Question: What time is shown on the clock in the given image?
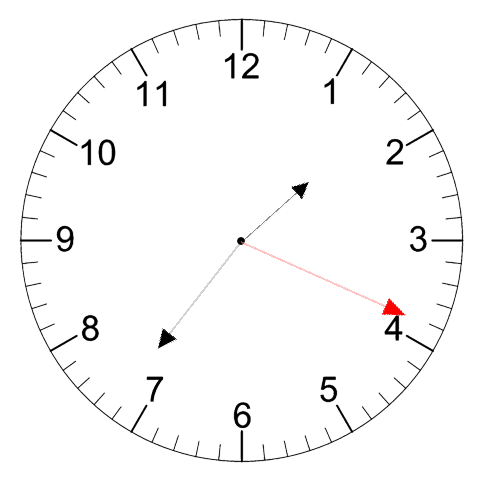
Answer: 01:36:19